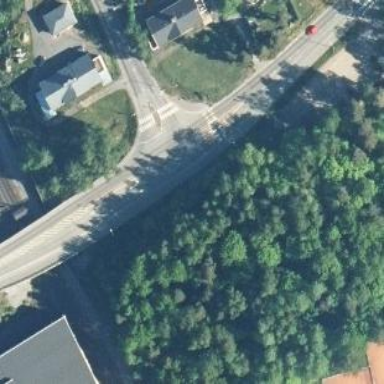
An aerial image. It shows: Secondary road with separate asphalt sidewalks and cycle lanes.